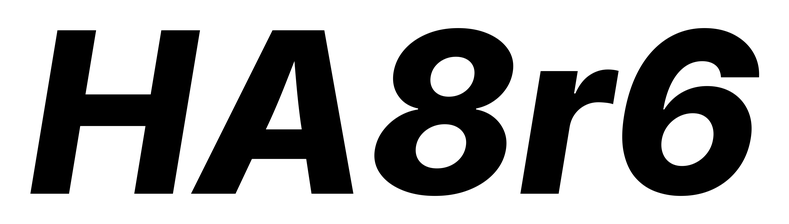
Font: Inter-Italic_ExtraBold_Italic